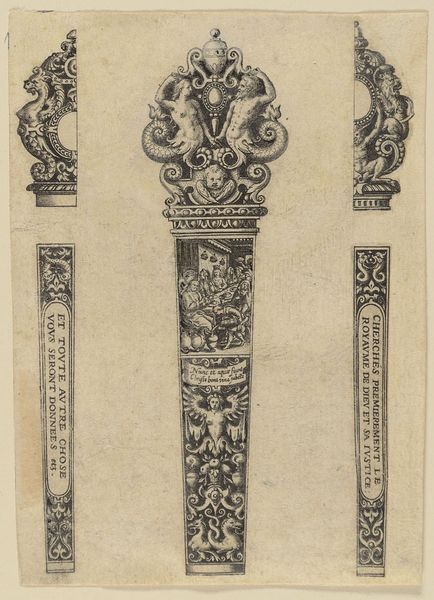
Titel: Messergriffe
Künstler: Theodor de Bry
Standort: Hamburg
Institution: Museum für Kunst und Gewerbe Hamburg
Schlagwörter: menschen, grau, pfeiler, szene, säule, obst, ornament, architektur, johannes, bild, spiegel, engel, putto, schrift, papier, grafik, graphik, figuren, französisch, wein, detail, inschrift, ornamente, verzierung, fotografie, photographie, buch, medaillon, druck, druckgraphik, druckgrafik, stich, nixe, kunst, mythologie, tinte, gestalten, buchdruck, christus, jesus christus, wesen, fabelwesen, meerjungfrau, kupferstich, ungeheuer, monster, groteske, zeichung, latein, lateinisch, fabeltier, fabeltiere, zwitterwesen, monstrum, meermann, reproduktionen, jesusbild, christusbild, jesusdarstellung, kana, druckerzeugnisse, schweifwerk, ornamentstich, vorlageblätter, schweifwerkgroteske, hochzeitsmahl